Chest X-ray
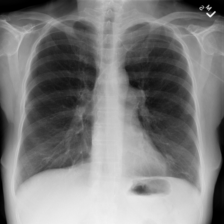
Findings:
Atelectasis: negative
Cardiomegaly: negative
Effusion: negative
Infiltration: negative
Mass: negative
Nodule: negative
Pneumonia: negative
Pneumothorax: negative
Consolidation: negative
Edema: negative
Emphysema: negative
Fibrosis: negative
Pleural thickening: negative
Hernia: negative